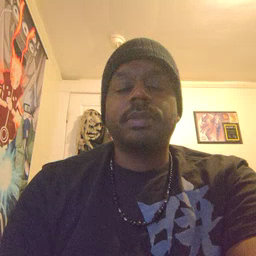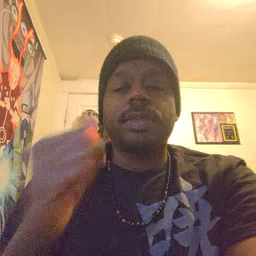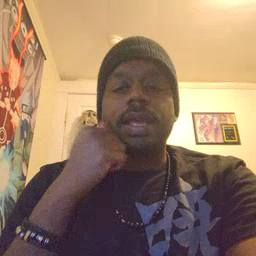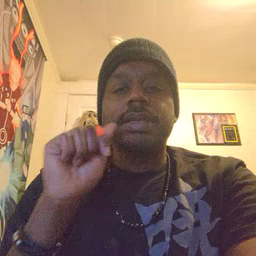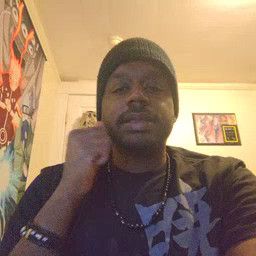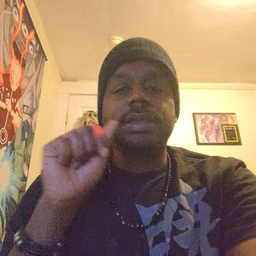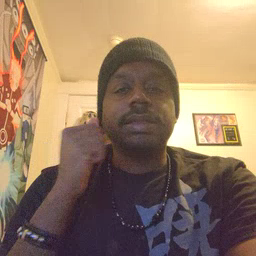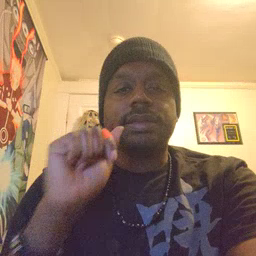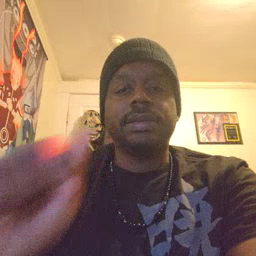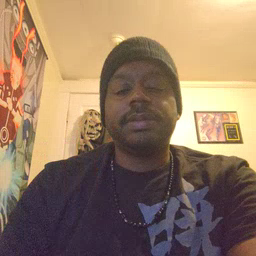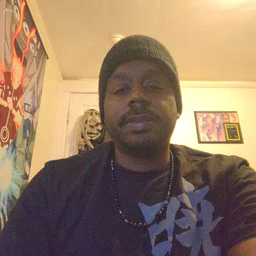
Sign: aunt